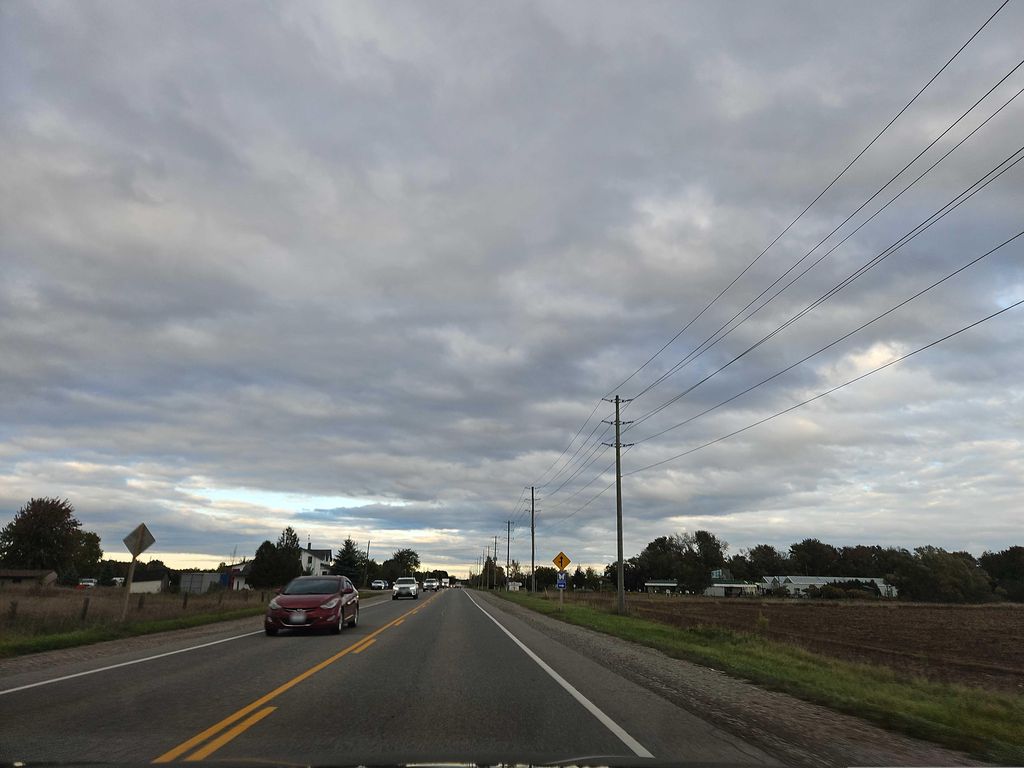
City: kitchener-waterloo